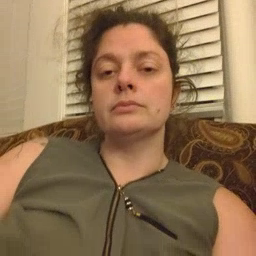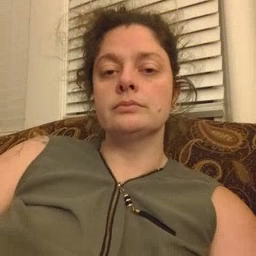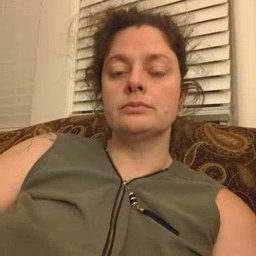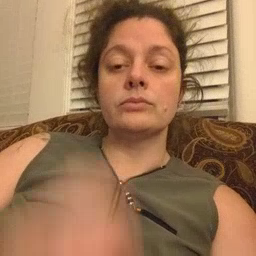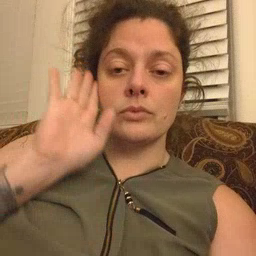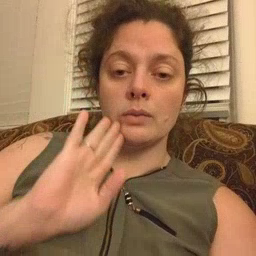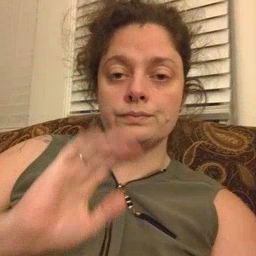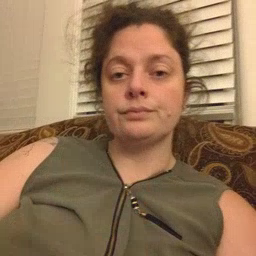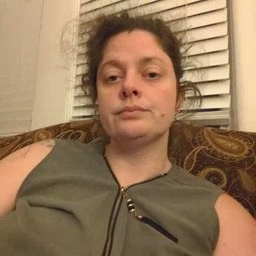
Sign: brown